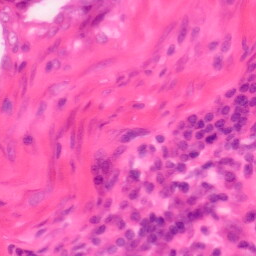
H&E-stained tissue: Colon